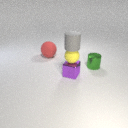
small yellow rubber sphere above small purple metal cube